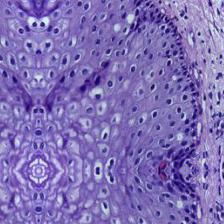
Diagnosis: Normal